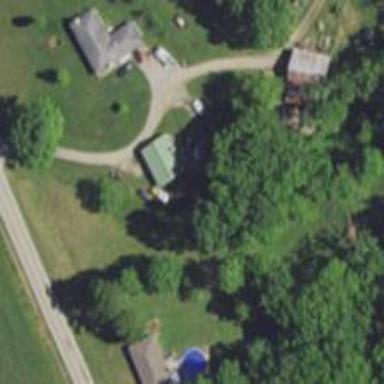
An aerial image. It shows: Driveway.